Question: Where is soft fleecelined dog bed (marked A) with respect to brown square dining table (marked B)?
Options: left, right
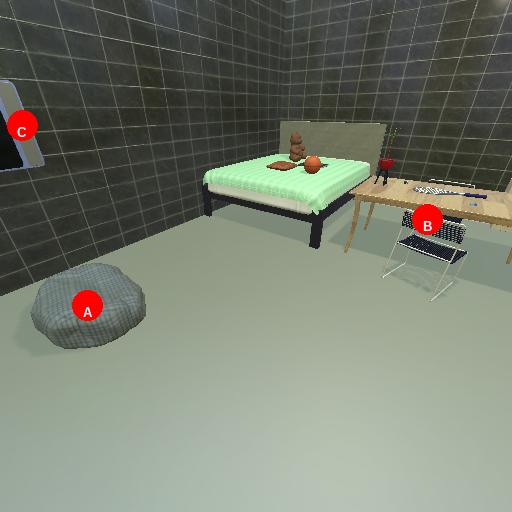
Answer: left